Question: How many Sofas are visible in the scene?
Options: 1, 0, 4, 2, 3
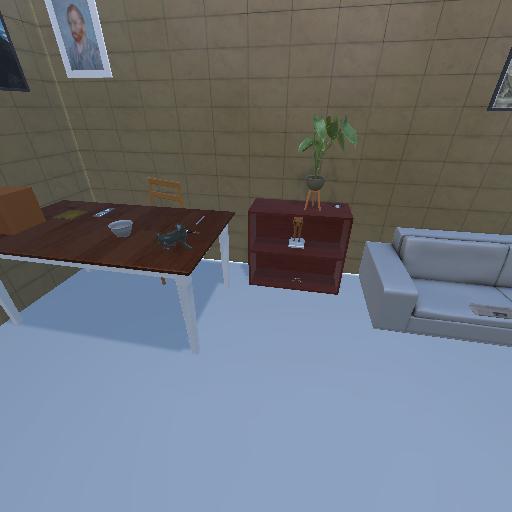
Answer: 1